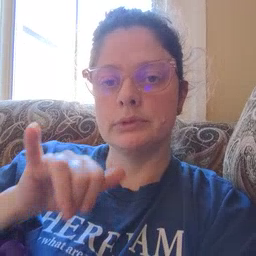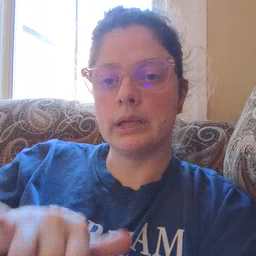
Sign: stay